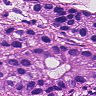
Metastatic tissue present: yes